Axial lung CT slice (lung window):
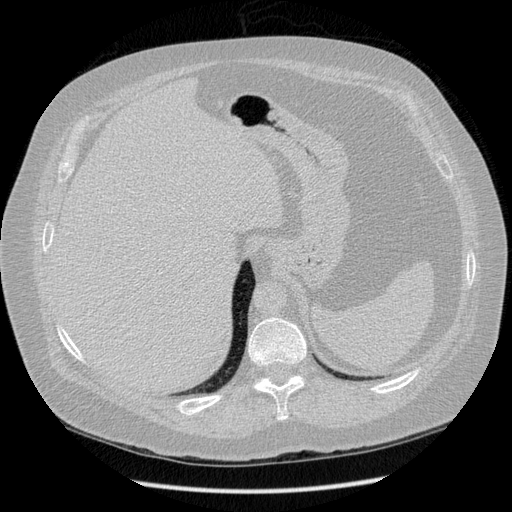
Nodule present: no